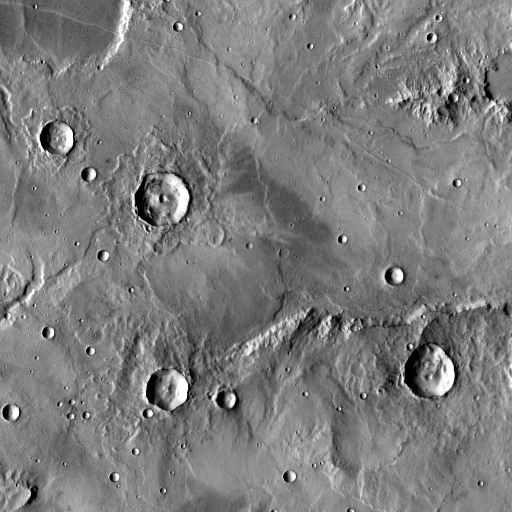
Crater classes present: Background, Other, Layered, Buried